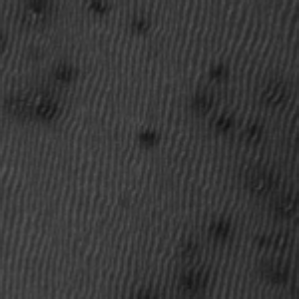
Label: frost